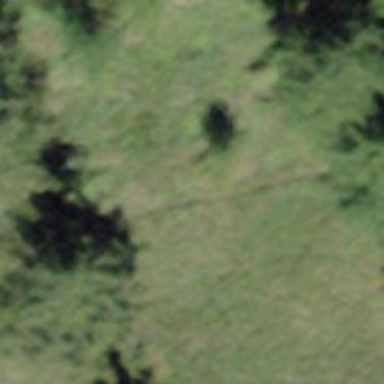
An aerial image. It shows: Grassy path.